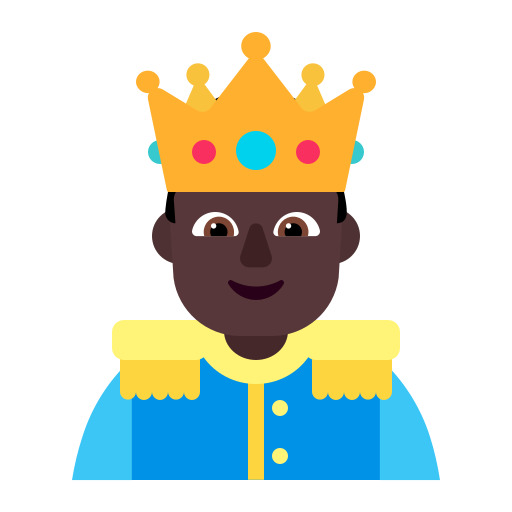
prince flat dark